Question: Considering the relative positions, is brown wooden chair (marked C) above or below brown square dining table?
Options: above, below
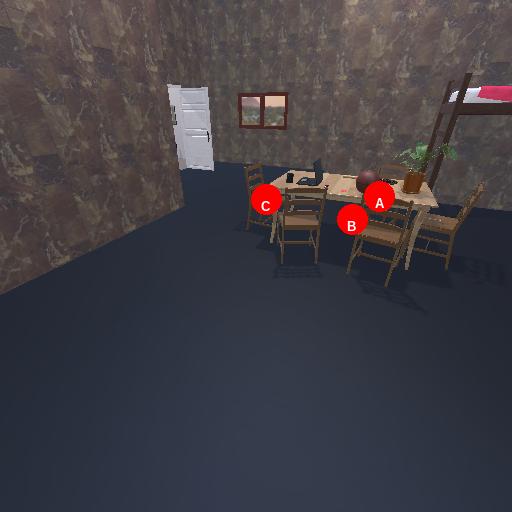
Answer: above